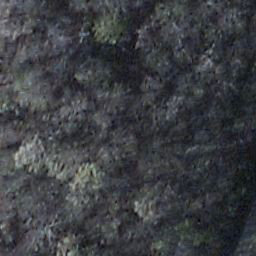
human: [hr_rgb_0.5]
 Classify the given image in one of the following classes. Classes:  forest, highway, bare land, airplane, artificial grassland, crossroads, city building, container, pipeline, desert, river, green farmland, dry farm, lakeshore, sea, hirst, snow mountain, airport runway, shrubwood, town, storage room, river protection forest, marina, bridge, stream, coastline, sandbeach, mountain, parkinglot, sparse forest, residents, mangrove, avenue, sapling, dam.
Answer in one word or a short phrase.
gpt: shrubwood